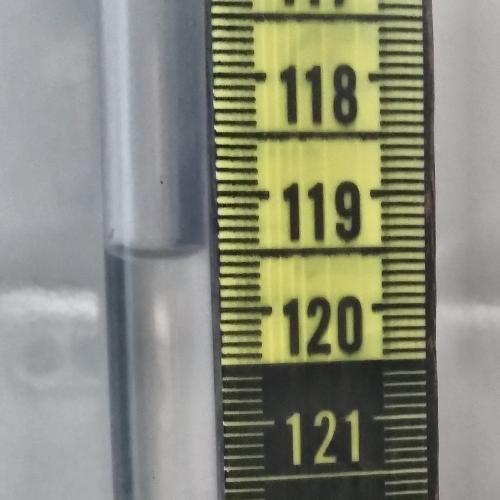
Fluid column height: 119.5 cm